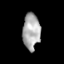
Tissue: skin
Cell type: Epithelial cells
Senescence score: 0.2254
Nuclear area (px): 614
Mean DAPI intensity: 172.117